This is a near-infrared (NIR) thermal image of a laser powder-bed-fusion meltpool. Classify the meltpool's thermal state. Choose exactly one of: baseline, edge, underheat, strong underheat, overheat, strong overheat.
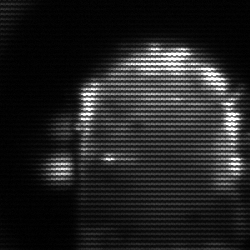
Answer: baseline